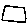
Label: square